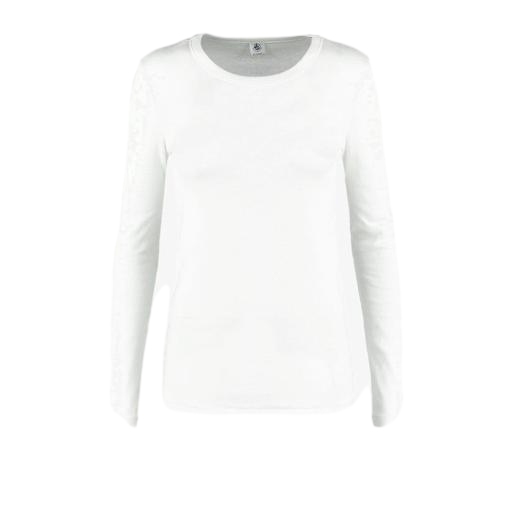
white long sleeved t-shirt, white long aleeved shirt, white pima t-shirt only macy, white background